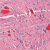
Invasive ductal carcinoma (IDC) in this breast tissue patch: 1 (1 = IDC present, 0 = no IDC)